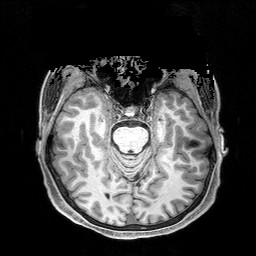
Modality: T1w
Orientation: coronal
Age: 24
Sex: male
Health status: healthy